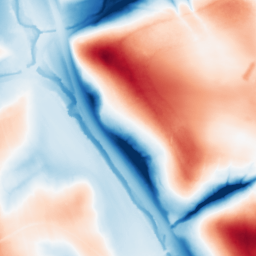
Category: multiscale
Decomposition family: dog_multiscale
Decomposition parameters: sigma_ratio: 2
n_scales: 6
base_sigma: 0.5
Upsampling method: lanczos
Upsampling parameters: scale: 4
Upsampling scale: 4